Question: (The question is at the bottom of this post)
Hello, I am following this <URL>.
I have made 3 boxes total, 1 with all the values and 2 to separate the values.
Like this picture shows :

This is my Jquery :
'''
<script type="text/javascript">
$(document).ready(function() {
$("#and").click(function() {
$("#totalselect option:selected").each(function() {
$("#select-and").append("<option value='" + $(this).val() + "'>" + $(this).text() + "</option>");
$(this).remove();
});
});
$("#removeand").click(function() {
$("#select-and option:selected").each(function() {
$("#totalselect").append("<option value='" + $(this).val() + "'>" + $(this).text() + "</option>");
$(this).remove();
});
});
$("#or").click(function() {
$("#totalselect option:selected").each(function() {
$("#select-or").append("<option value='" + $(this).val() + "'>" + $(this).text() + "</option>");
$(this).remove();
});
});
$("#removeor").click(function() {
$("#select-or option:selected").each(function() {
$("#totalselect").append("<option value='" + $(this).val() + "'>" + $(this).text() + "</option>");
$(this).remove();
});
});
});
</script>
'''
And this is my HTML :
'''
<div id="mass_options">
<a href="JavaScript:void(0);" id="and">And</a>
<a href="JavaScript:void(0);" id="or">Or</a>
<select name="totalselect[]" id="totalselect" multiple size="5">
<?php foreach ($reasons as $r) { ?>
<option value="reason_<?php echo $r['reason_id'] ?>">Reason: <?php echo $r['reason'] ?></option>
<?php } ?>
<?php foreach ($options5 as $key => $value) { ?>
<option value="status_<?php echo $key ?>">Session Status: <?php echo $value ?></option>
<?php } ?>
<?php foreach ($info as $key => $value) { ?>
<option value="action_<?php echo $key ?>">Action: <?php echo $value ?></option>
<?php } ?>
</select>
</div>
<select name="and" id="select-and" multiple size="5" class="selectnew">
</select>
<select name="or" id="select-or" multiple size="5" class="selectnew">
</select>
<br>
<br>
<a href="JavaScript:void(0);" id="removeand">Remove And</a>
<a href="JavaScript:void(0);" id="removeor">Remove Or</a>
'''
When I click Next it sends me to a page that just does a var_dump of all the post values, what I am noticing is what ever I add to the "and box" or the "or box" is not in the var_dump as a value. The only way I can get it to be submitted (when I click next) is actually highlighting the value in the "and box" or in the "or box". How can I have it so, if it is in either the "and box" or the "or box" that it is automatically selected for me to submit to my script without me having to highlight them?
The reason why I am doing it like this is so I can dynamically build a query with Where clauses being "AND" or "OR" so I can make emailing students a lot more dynamic rather then just cut and dry.
Any help would be great.
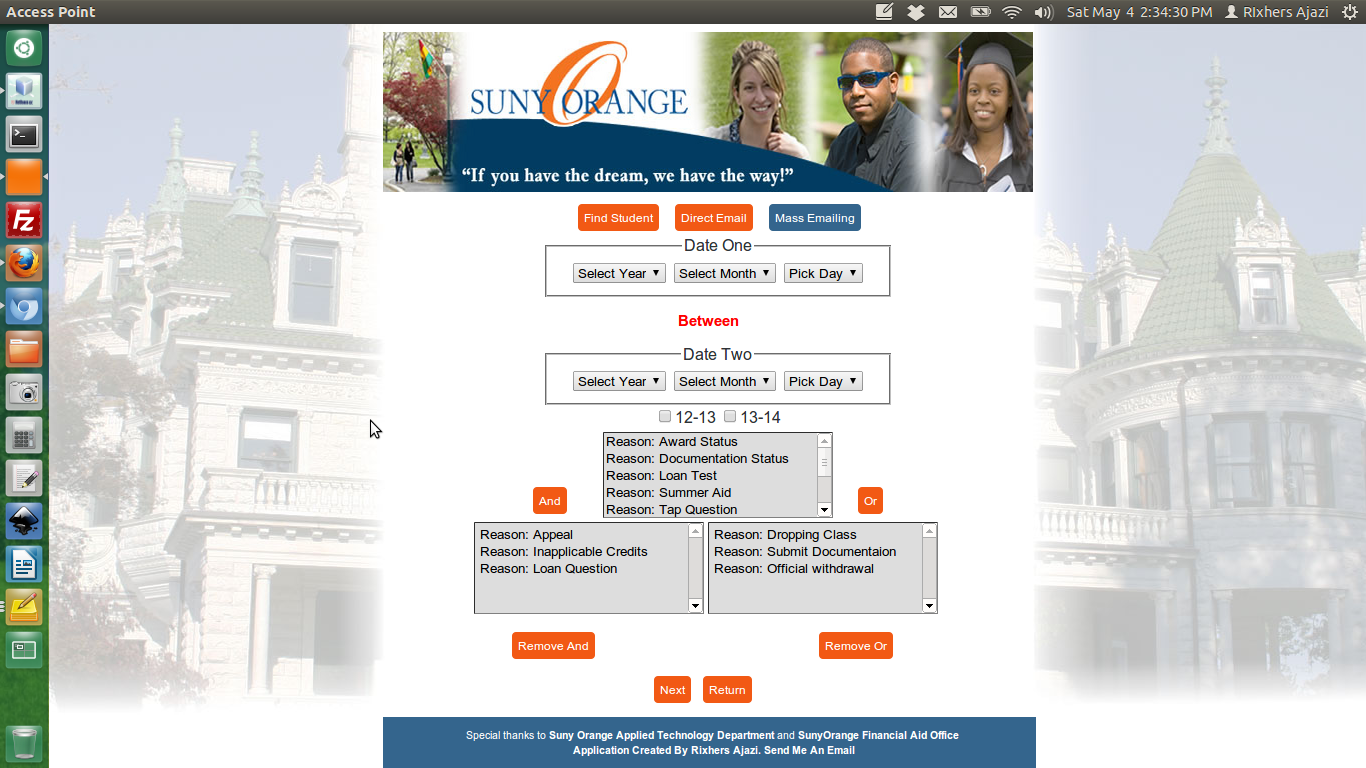
Answer: In a native form submit you have to "highlight" your options. You know only selected options will be send in the post. You can select them with jQuery before sending data:
'''
$("form *:submit").click(function() { /* choose a better selector for submit button */
$("#select-and options, #select-or options").attr("selected", true);
$(this).parents("form:first").submit();
});
'''
Another alternative without "autoselect" is to send the post with AJAX. In this way you can prepare your sending data.
..or edit your jQuery to this:
'''
<script type="text/javascript">
$(document).ready(function() {
$("#and").click(function() {
$("#totalselect option:selected").appendTo("#select-and");
});
$("#or").click(function() {
$("#totalselect option:selected").appendTo("#select-or");
});
$("#removeand").click(function() {
$("#select-and option:selected")
.removeAttr("selected")
.appendTo("#totalselect");
});
$("#removeor").click(function() {
$("#select-or option:selected")
.removeAttr("selected")
.appendTo("#totalselect");
});
});
</script>
'''